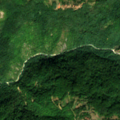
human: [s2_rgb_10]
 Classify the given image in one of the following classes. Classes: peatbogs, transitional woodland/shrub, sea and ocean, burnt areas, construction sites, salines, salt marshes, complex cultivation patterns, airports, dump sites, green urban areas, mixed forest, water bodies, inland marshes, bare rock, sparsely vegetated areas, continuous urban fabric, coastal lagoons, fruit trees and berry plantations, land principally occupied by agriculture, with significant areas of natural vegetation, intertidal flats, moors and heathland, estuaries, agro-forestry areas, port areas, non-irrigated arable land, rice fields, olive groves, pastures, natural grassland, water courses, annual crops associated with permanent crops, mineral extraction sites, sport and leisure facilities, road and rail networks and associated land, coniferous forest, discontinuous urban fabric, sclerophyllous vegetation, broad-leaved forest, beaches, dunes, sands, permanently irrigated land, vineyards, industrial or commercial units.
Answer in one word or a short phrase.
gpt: land principally occupied by agriculture, with significant areas of natural vegetation, broad-leaved forest